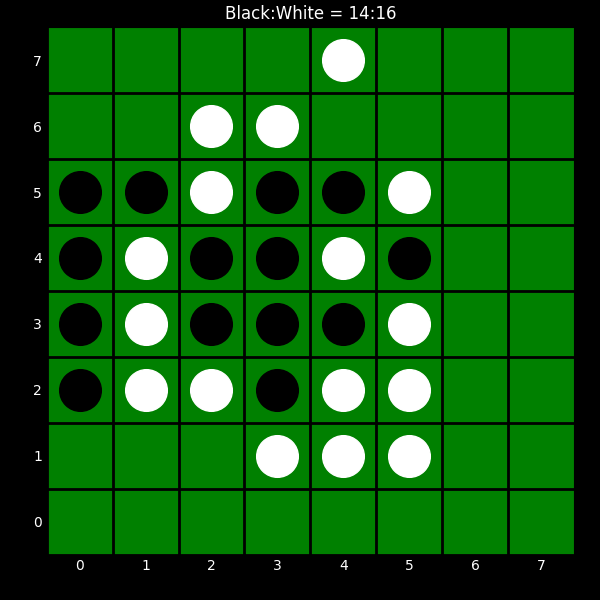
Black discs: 14
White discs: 16